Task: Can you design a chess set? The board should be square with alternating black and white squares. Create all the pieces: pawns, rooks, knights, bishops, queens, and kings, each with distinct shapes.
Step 1025:
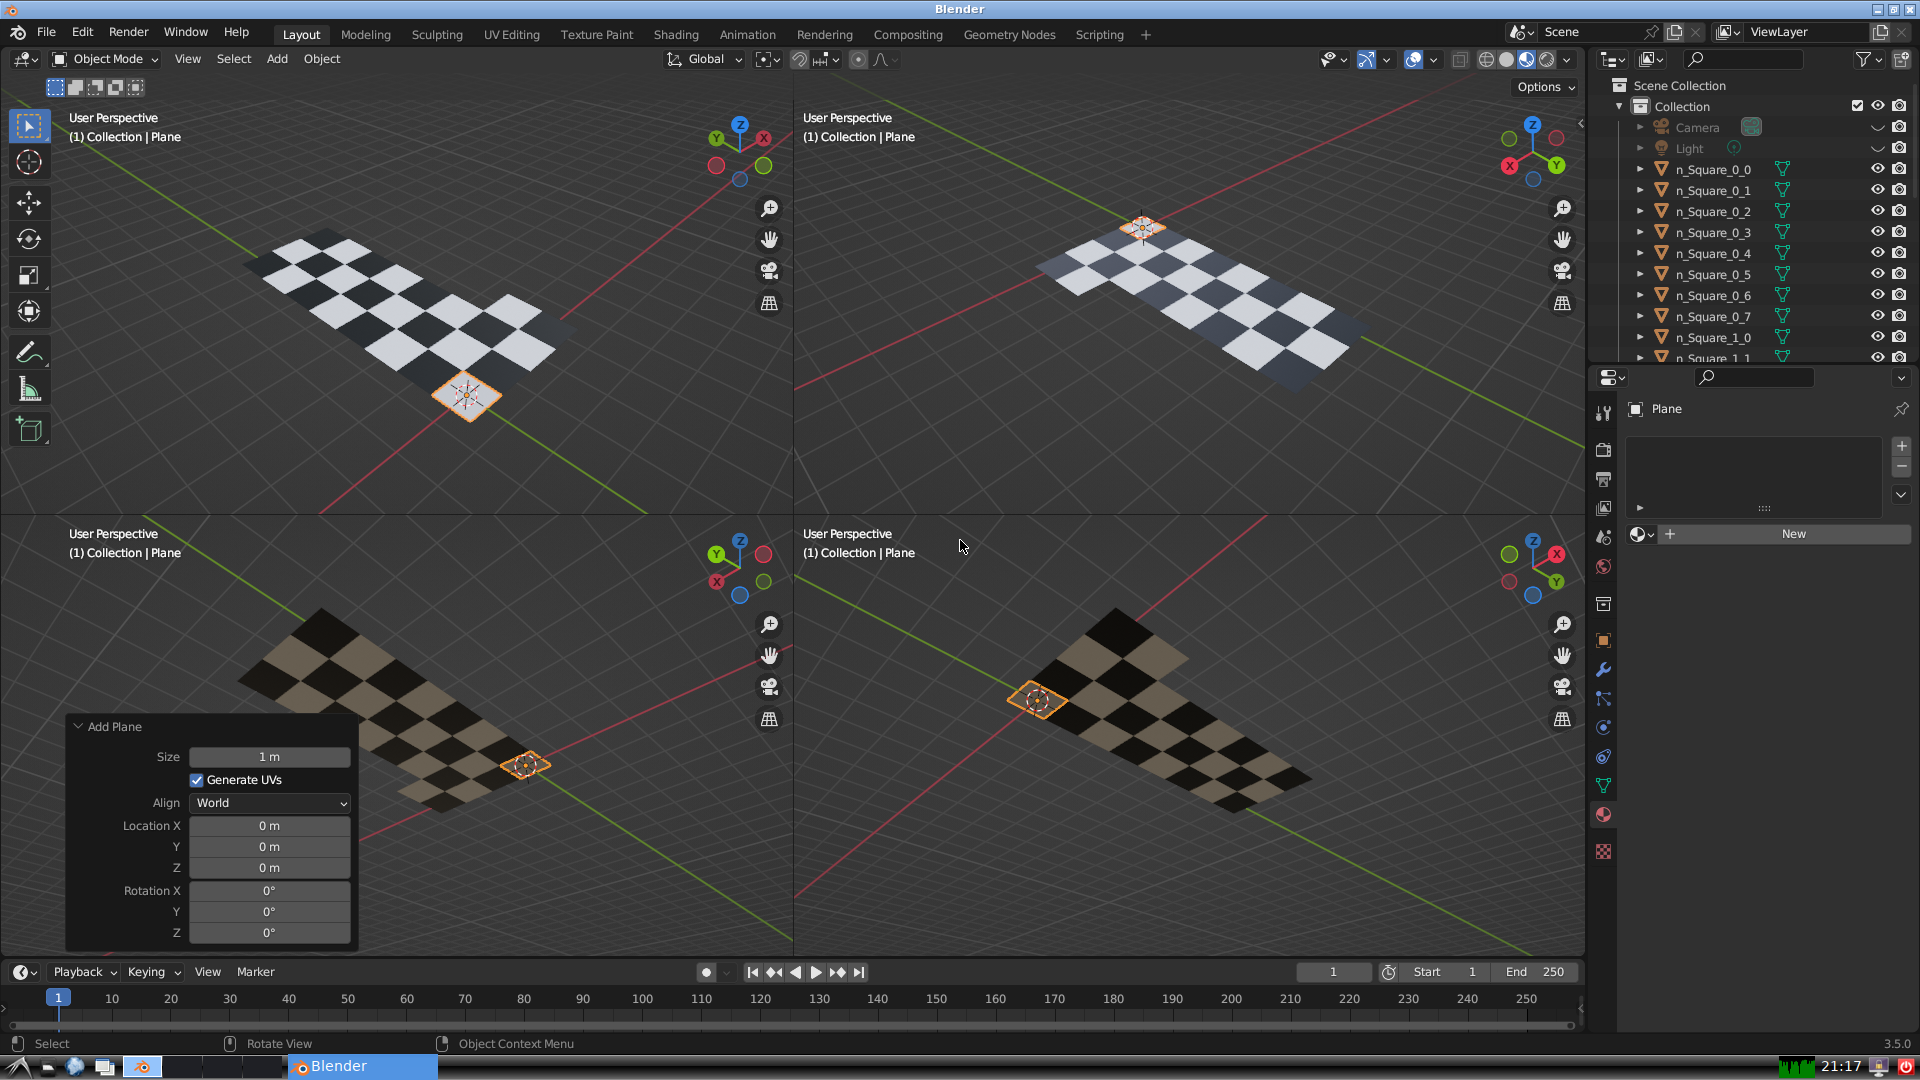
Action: {"key_press": ['Ctrl, Home']}